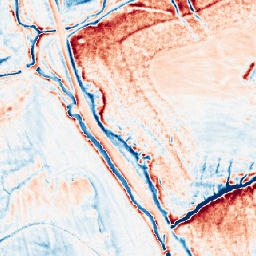
Category: classical
Decomposition family: uniform
Decomposition parameters: size: 10
Upsampling method: nearest
Upsampling parameters: scale: 4
Upsampling scale: 4